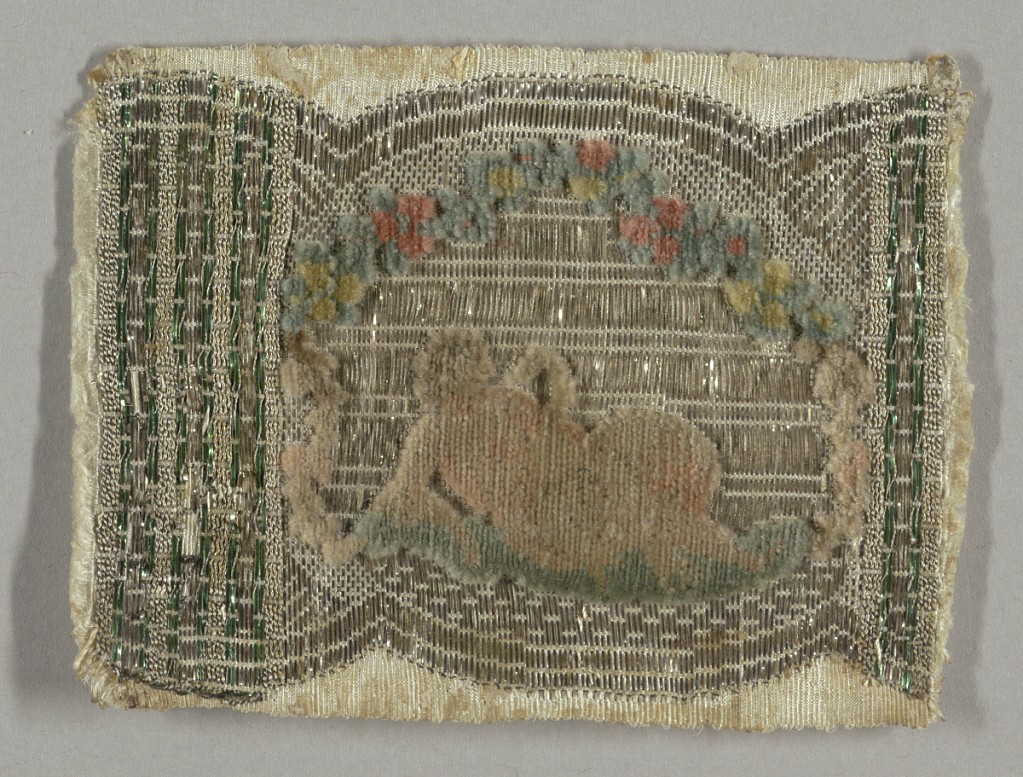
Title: Fragment
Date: late 18th century
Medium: silk, metallic thread Technique: cut supplementary warp pile (velvet) in a woven foundation
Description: Small fragment in cut velvet of a reclining figure under an arch of small flowers. Ground has silver metallic thread.